Question: For the past few hours I have been trying to get rid of all the visible line breaks that my UITextView is showing. So I thought it would be as simple as running this code:
'''
NSString *trimmedString = [textView.text stringByReplacingOccurrencesOfString:@"
" withString:@""];
[textView setText:trimmedString];
'''
However, it seems like nothing changes after executing that. The textView text is in fact being set to trimmedString but the line breaks are still visible like shown in the picture below.

How would I properly fix this so I can have the text shown in the image (as an example), be without line breaks?
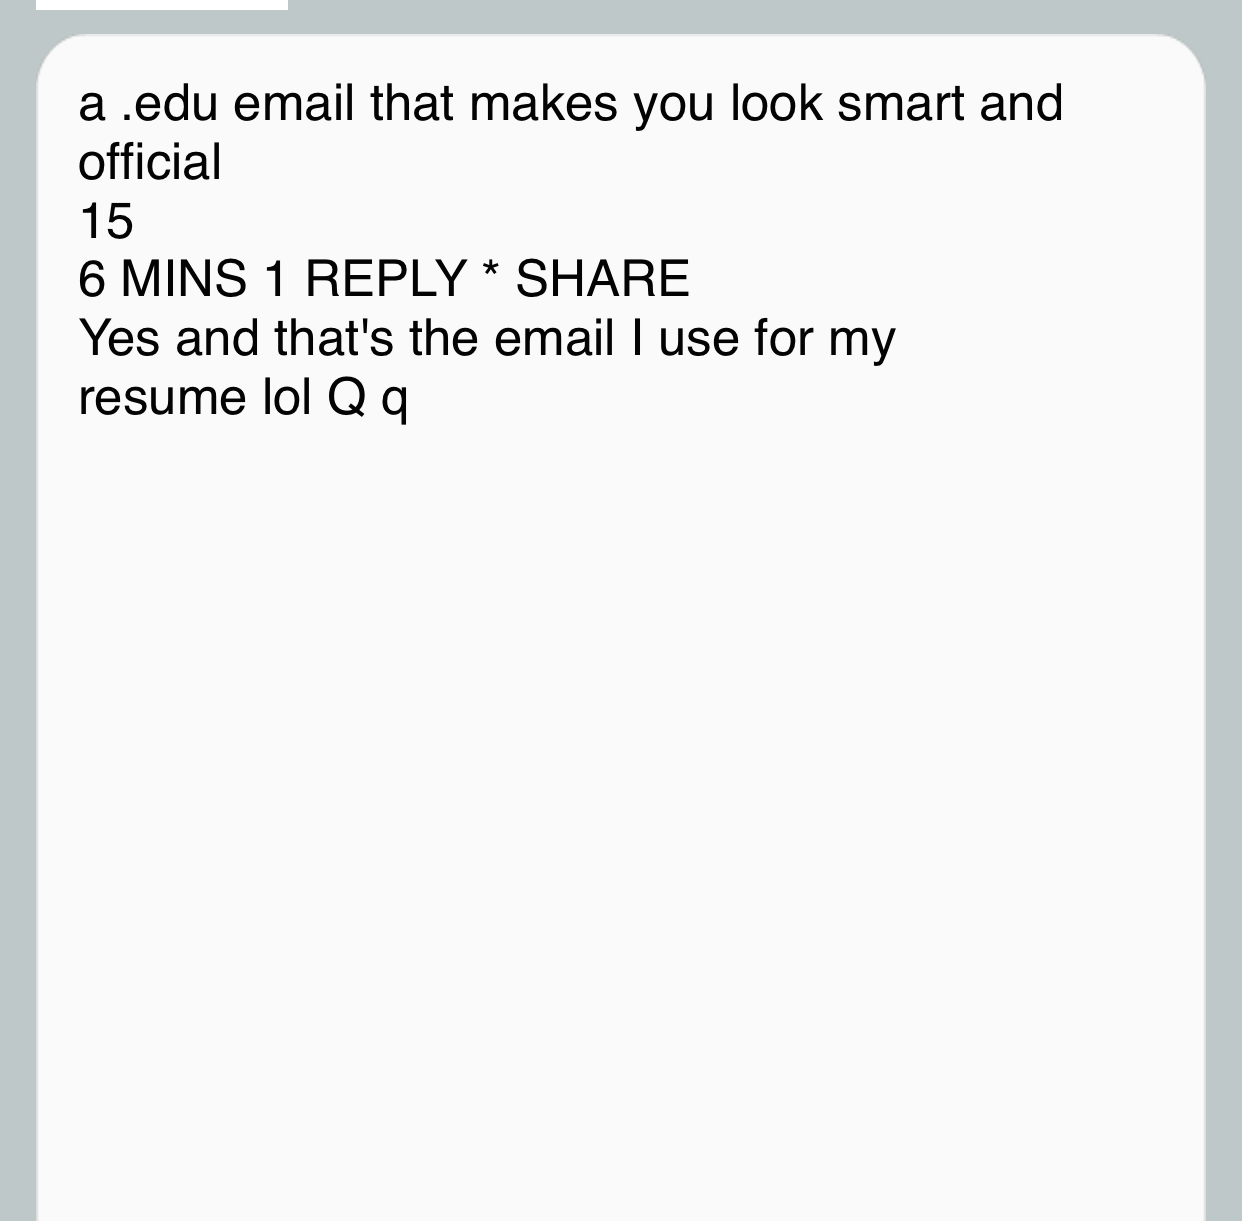
Answer: I fixed it with this code:
'''
NSString *trimmedString = [textView.text stringByReplacingOccurrencesOfString:@"
" withString:@" "];
[textView setText:trimmedString];
'''